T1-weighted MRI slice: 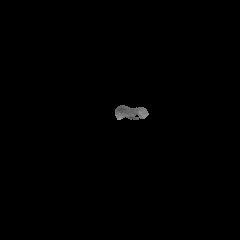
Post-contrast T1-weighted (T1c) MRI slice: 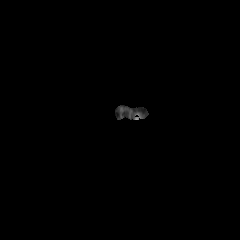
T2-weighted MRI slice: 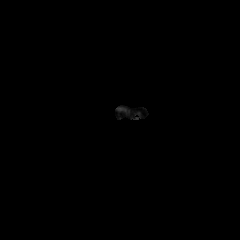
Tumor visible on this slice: no